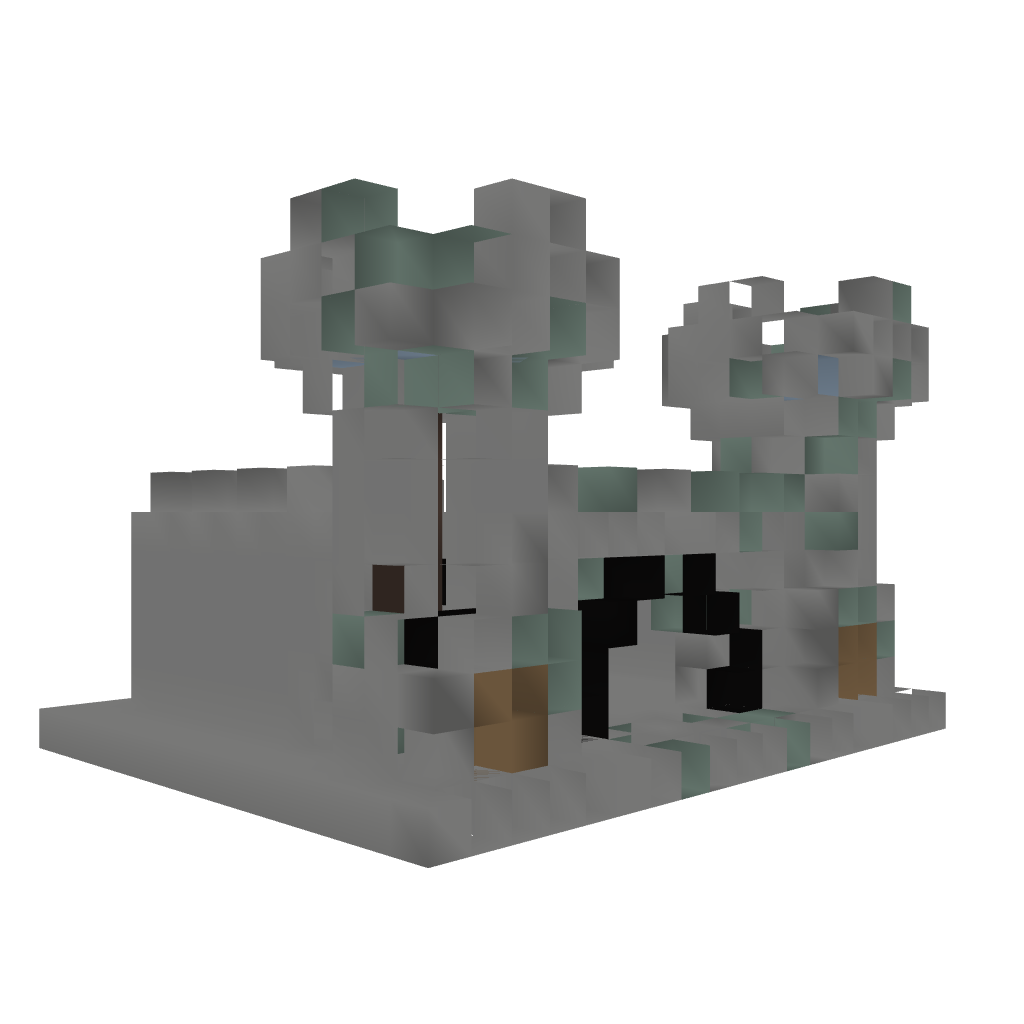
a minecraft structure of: A small castle